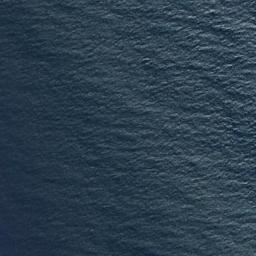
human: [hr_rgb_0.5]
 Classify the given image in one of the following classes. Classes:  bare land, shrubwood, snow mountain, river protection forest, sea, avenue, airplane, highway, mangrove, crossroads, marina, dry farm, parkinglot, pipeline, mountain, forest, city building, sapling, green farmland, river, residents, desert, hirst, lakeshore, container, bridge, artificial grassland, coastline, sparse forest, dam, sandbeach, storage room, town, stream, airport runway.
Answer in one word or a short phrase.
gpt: sea